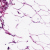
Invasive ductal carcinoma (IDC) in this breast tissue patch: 0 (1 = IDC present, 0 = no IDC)